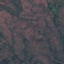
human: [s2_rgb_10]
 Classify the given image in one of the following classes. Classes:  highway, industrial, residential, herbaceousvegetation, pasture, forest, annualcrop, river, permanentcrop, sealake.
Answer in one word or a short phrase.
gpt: HerbaceousVegetation